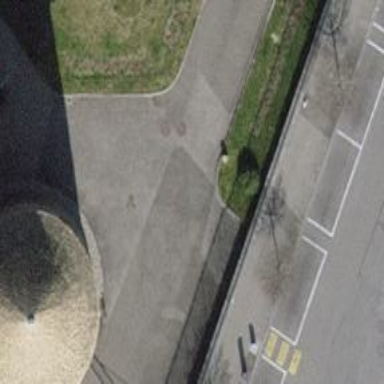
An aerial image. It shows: Pedestrian road.